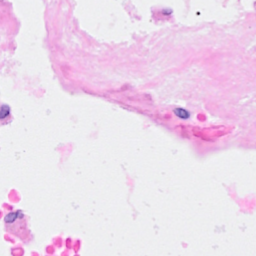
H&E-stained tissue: Breast